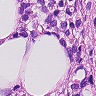
Metastatic tissue present: yes